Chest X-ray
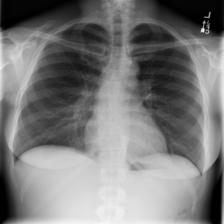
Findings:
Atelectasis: negative
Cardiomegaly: negative
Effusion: negative
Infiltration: negative
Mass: negative
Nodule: negative
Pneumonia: negative
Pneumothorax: negative
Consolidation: negative
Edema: negative
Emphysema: negative
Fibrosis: negative
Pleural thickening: positive
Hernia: negative